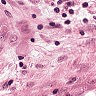
Metastatic tissue present: yes